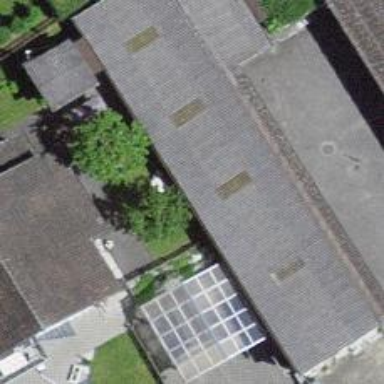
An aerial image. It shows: Garage.